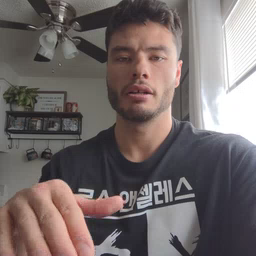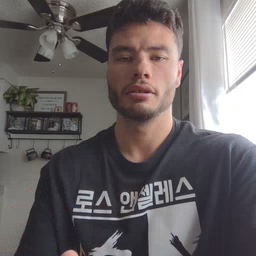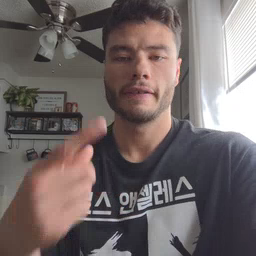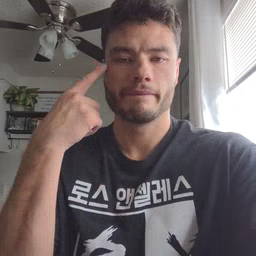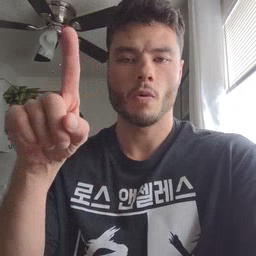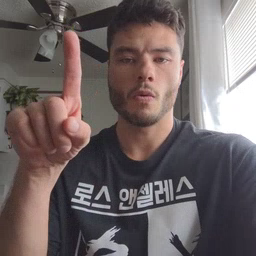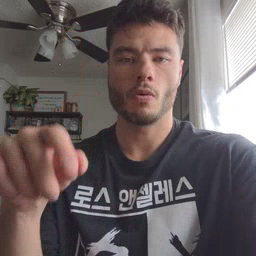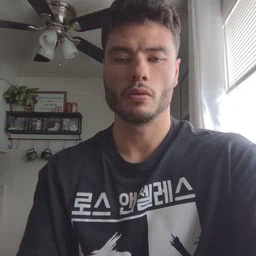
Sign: for